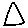
Label: triangle